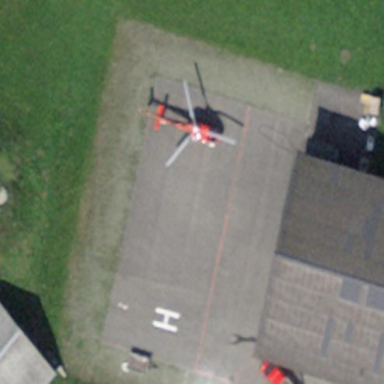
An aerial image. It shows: Image showing helipad at airport.